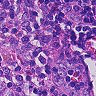
Metastatic tissue present: yes